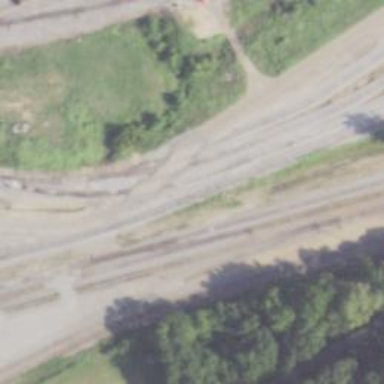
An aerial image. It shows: Level crossing along the railway.